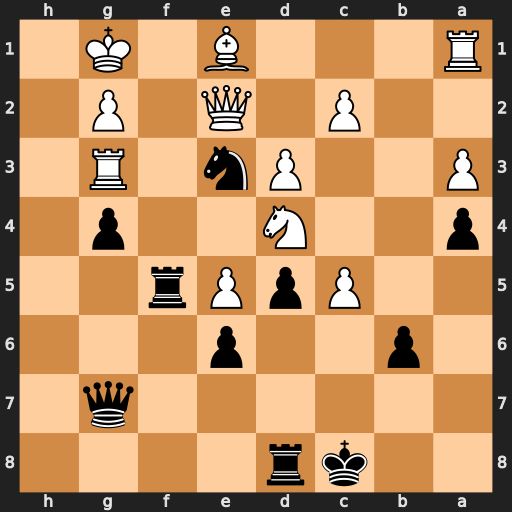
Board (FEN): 2kr4/6q1/1p2p3/2PpPr2/p2N2p1/P2Pn1R1/2P1Q1P1/R3B1K1
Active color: b
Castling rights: -
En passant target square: -
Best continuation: Rf1+ Qxf1 Nxf1